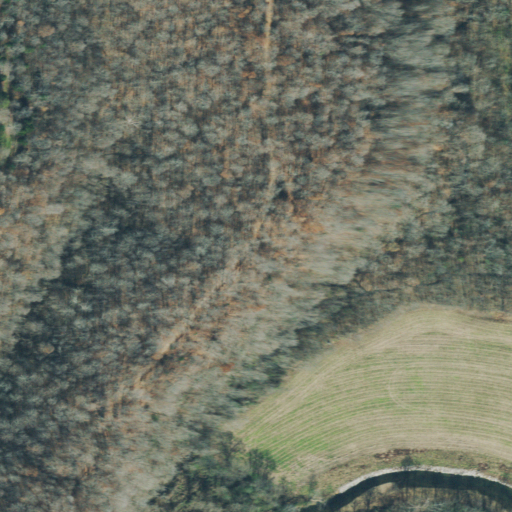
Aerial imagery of cliff(s) in Tennessee named Blue Hole Bluff containing deciduous forest, open development, cultivated crops, pasture, and mixed forest